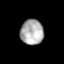
Tissue: lung
Cell type: Others
Senescence score: 0.241
Nuclear area (px): 570
Mean DAPI intensity: 172.918